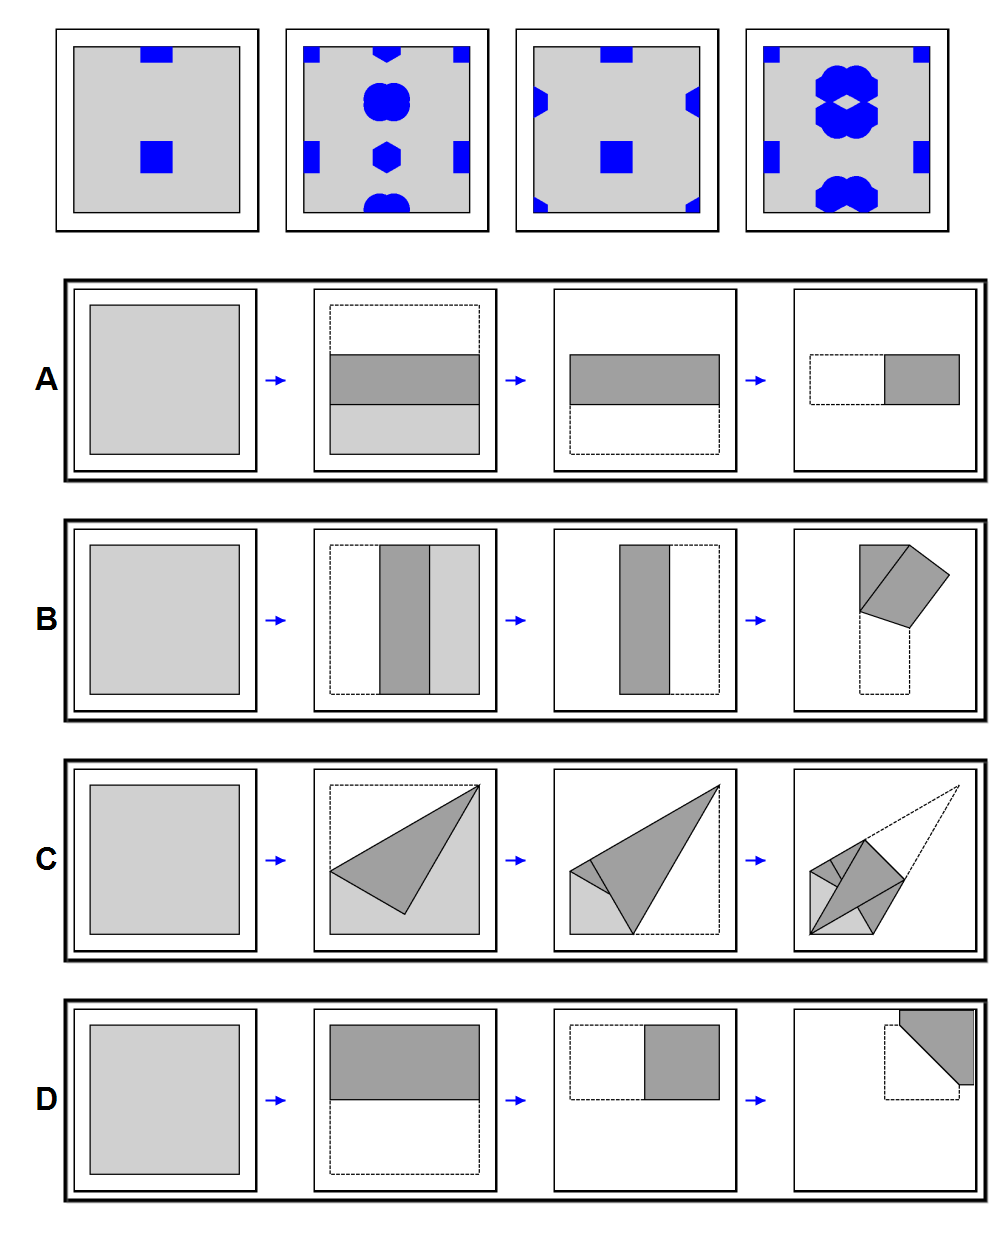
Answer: A